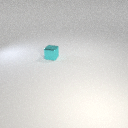
small cyan metal cube